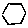
Label: hexagon